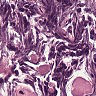
Metastatic tissue present: no